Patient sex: F
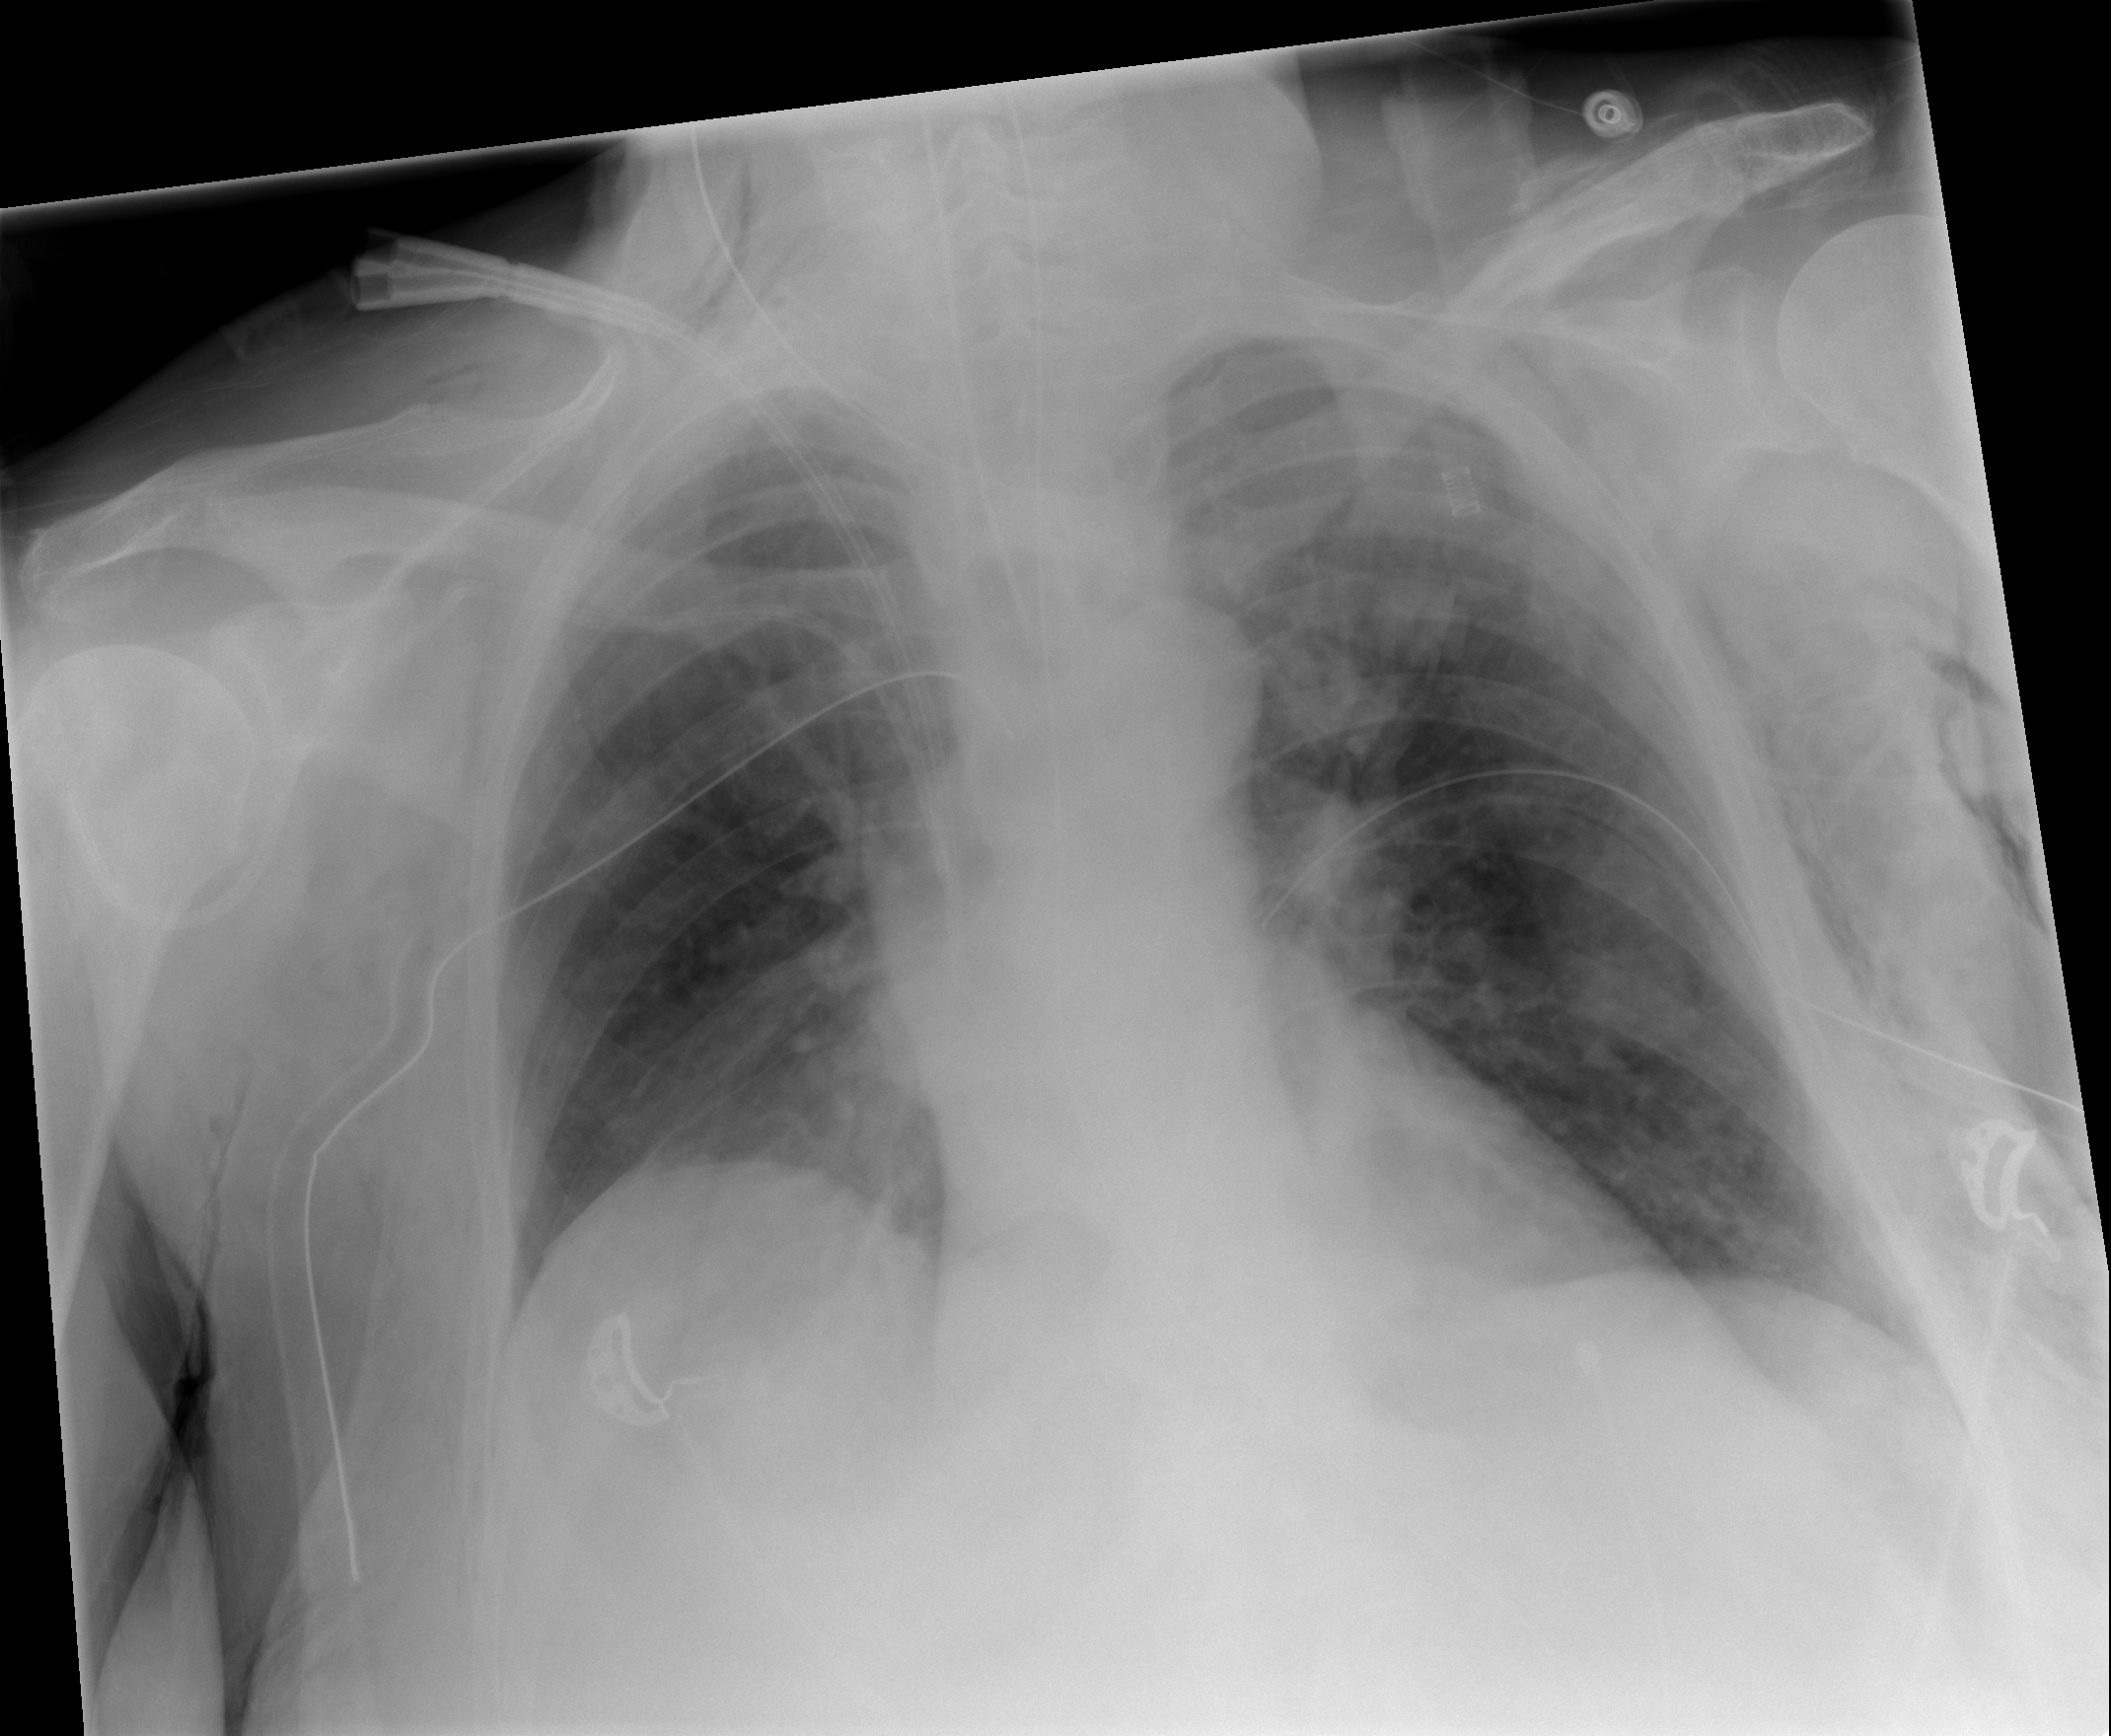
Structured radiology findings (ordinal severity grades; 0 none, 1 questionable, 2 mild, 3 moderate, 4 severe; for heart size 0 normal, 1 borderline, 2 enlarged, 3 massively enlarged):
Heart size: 0
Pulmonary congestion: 2
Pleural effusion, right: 0
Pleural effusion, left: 0
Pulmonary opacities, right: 2
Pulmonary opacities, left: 0
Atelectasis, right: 2
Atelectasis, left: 0